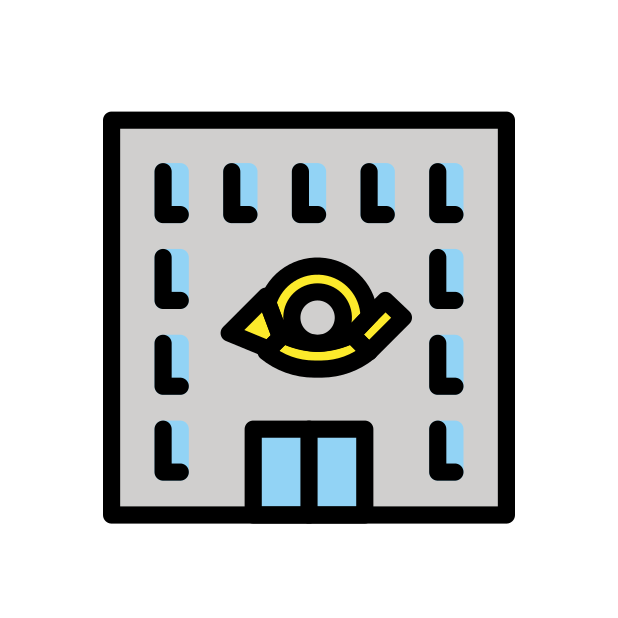
post office